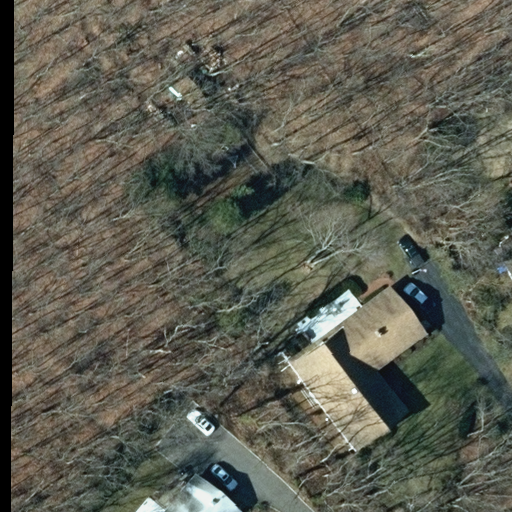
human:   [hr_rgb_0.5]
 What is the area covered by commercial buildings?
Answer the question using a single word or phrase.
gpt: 0m2

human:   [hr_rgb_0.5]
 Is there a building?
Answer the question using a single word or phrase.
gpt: yes

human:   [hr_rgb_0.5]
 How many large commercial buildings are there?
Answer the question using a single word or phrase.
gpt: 0

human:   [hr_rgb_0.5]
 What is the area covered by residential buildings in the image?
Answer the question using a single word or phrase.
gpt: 1300m2

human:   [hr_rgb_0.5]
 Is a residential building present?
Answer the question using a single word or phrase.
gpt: yes

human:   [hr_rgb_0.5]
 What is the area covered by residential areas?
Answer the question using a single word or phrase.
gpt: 10637m2

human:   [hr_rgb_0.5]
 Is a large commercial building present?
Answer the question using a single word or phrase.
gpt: no

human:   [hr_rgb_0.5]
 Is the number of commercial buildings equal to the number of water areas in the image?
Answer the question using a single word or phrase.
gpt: yes

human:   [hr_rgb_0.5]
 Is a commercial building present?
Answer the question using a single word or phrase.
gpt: no

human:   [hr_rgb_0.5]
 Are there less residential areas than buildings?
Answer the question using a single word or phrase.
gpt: yes

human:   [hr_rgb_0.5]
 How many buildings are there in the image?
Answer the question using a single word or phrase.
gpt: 3

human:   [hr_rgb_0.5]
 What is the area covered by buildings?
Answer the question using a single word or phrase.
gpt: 1300m2

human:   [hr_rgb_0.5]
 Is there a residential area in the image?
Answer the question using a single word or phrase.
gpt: yes

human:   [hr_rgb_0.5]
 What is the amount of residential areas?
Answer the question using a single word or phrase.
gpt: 1

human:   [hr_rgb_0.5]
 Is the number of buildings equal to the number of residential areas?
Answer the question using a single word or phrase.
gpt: no

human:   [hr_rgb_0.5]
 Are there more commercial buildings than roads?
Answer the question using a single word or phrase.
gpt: no

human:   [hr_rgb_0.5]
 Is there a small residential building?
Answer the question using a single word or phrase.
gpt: no

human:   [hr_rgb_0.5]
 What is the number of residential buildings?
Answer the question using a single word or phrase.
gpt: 3

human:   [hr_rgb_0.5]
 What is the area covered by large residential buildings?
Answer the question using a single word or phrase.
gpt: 537m2

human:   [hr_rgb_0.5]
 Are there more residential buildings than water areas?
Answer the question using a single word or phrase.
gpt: yes

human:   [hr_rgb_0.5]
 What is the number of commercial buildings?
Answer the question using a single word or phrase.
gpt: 0

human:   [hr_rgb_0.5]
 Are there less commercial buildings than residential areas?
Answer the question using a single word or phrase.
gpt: yes

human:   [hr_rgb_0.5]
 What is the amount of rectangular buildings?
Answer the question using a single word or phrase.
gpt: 0

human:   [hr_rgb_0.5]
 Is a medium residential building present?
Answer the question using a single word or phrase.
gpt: yes

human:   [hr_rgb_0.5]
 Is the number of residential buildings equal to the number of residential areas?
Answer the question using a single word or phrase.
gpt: no

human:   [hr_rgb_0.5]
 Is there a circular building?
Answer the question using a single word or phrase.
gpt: no

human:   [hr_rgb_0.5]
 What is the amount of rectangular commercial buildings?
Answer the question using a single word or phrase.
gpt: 0

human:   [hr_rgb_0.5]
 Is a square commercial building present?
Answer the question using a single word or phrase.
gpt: no

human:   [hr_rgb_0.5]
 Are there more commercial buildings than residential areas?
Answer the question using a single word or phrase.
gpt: no

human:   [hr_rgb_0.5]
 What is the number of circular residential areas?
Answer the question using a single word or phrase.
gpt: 0

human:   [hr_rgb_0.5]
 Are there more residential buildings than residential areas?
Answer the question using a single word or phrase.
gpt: yes

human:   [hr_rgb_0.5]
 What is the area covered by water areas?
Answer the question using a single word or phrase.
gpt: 0m2

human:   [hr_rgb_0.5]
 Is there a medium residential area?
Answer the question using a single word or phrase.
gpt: no

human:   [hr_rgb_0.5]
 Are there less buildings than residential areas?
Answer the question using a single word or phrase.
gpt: no

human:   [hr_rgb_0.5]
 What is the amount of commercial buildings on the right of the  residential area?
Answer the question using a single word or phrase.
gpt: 0

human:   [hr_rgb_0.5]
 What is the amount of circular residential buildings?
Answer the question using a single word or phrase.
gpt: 0

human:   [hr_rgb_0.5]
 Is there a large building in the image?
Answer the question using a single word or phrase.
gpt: yes

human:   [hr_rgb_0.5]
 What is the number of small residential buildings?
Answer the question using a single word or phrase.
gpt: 0

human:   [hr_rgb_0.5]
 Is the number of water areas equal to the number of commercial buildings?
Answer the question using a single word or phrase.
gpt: yes

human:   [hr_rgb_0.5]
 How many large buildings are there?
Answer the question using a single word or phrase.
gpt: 1

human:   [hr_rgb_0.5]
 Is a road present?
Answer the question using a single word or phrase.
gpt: no

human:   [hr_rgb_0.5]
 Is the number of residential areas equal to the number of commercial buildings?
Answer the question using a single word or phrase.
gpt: no

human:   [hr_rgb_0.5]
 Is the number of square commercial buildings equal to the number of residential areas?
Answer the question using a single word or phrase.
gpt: no

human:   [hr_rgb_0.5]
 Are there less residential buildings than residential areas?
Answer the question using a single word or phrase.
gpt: no

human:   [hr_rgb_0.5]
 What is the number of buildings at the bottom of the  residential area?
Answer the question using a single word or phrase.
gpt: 0

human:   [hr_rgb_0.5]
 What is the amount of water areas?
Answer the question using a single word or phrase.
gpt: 0

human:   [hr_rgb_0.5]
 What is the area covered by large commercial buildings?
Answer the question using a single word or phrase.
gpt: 0m2

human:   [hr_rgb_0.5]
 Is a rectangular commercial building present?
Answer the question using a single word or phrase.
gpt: no

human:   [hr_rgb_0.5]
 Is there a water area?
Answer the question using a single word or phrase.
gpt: no

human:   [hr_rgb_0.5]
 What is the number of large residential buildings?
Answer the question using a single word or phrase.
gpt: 1

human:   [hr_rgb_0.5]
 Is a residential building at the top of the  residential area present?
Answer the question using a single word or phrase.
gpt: yes

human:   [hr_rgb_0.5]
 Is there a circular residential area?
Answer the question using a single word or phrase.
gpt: no

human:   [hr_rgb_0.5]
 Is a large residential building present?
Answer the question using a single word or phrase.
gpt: yes

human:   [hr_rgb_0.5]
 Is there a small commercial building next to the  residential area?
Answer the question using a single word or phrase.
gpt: no

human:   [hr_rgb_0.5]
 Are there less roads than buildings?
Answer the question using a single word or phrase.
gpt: yes

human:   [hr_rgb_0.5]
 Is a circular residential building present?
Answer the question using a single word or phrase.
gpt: no

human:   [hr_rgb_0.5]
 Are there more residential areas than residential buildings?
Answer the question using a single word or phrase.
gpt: no

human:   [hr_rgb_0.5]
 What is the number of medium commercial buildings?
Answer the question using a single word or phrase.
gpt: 0

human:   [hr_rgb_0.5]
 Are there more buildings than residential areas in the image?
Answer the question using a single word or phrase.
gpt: yes

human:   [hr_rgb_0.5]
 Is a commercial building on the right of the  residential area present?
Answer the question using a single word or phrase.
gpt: no

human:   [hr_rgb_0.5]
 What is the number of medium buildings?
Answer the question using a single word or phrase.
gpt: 2

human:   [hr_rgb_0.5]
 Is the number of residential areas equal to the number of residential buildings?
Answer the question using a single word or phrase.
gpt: no

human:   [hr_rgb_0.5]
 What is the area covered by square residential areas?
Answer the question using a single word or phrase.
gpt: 0m2

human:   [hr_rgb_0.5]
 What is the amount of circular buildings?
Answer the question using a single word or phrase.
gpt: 0